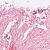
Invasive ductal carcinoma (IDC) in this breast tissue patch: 1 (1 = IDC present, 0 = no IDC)